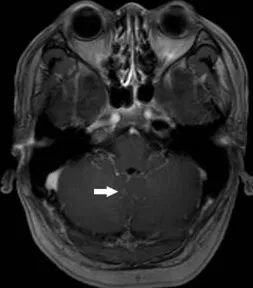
Contrast-enhanced and Diffusion-weighted Cranial MRI Scans on Day 3 of Admission and after 6 Months. And get better at 6 months later after discharge.
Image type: radiology (mri)